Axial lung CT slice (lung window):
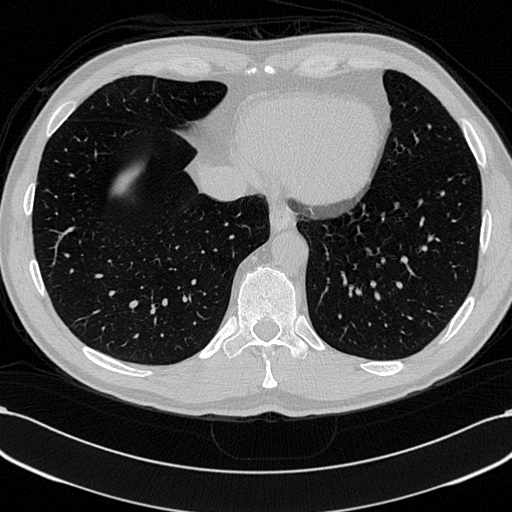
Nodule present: no